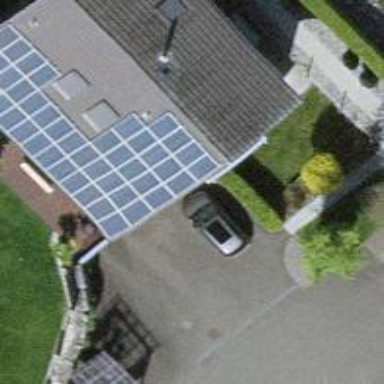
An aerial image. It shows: Solar power generator using photovoltaic panels.